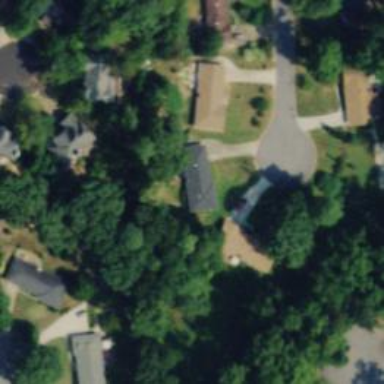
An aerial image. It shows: Simple house.